【题型】解答题　【知识点】立体几何　【难度】easy
如图所示的几何体，是将高为 2、底面半径为 1 的圆柱沿过旋转轴的平面切开后，将其一半沿切面向右水平平移后形成的封闭体，$O_1$、$O_2$、$O_2'$ 分别为 $AB$、$BC$、$DE$ 的中点，$F$ 为弧 $AB$的中点，$G$ 为弧 $BC$ 的中点，

(1)求直线 $GO_2'$ 与平面 $BCDE$ 所成角的大小

(2)求异面直线 $AF$ 与 $GO_2'$ 所成角的大小
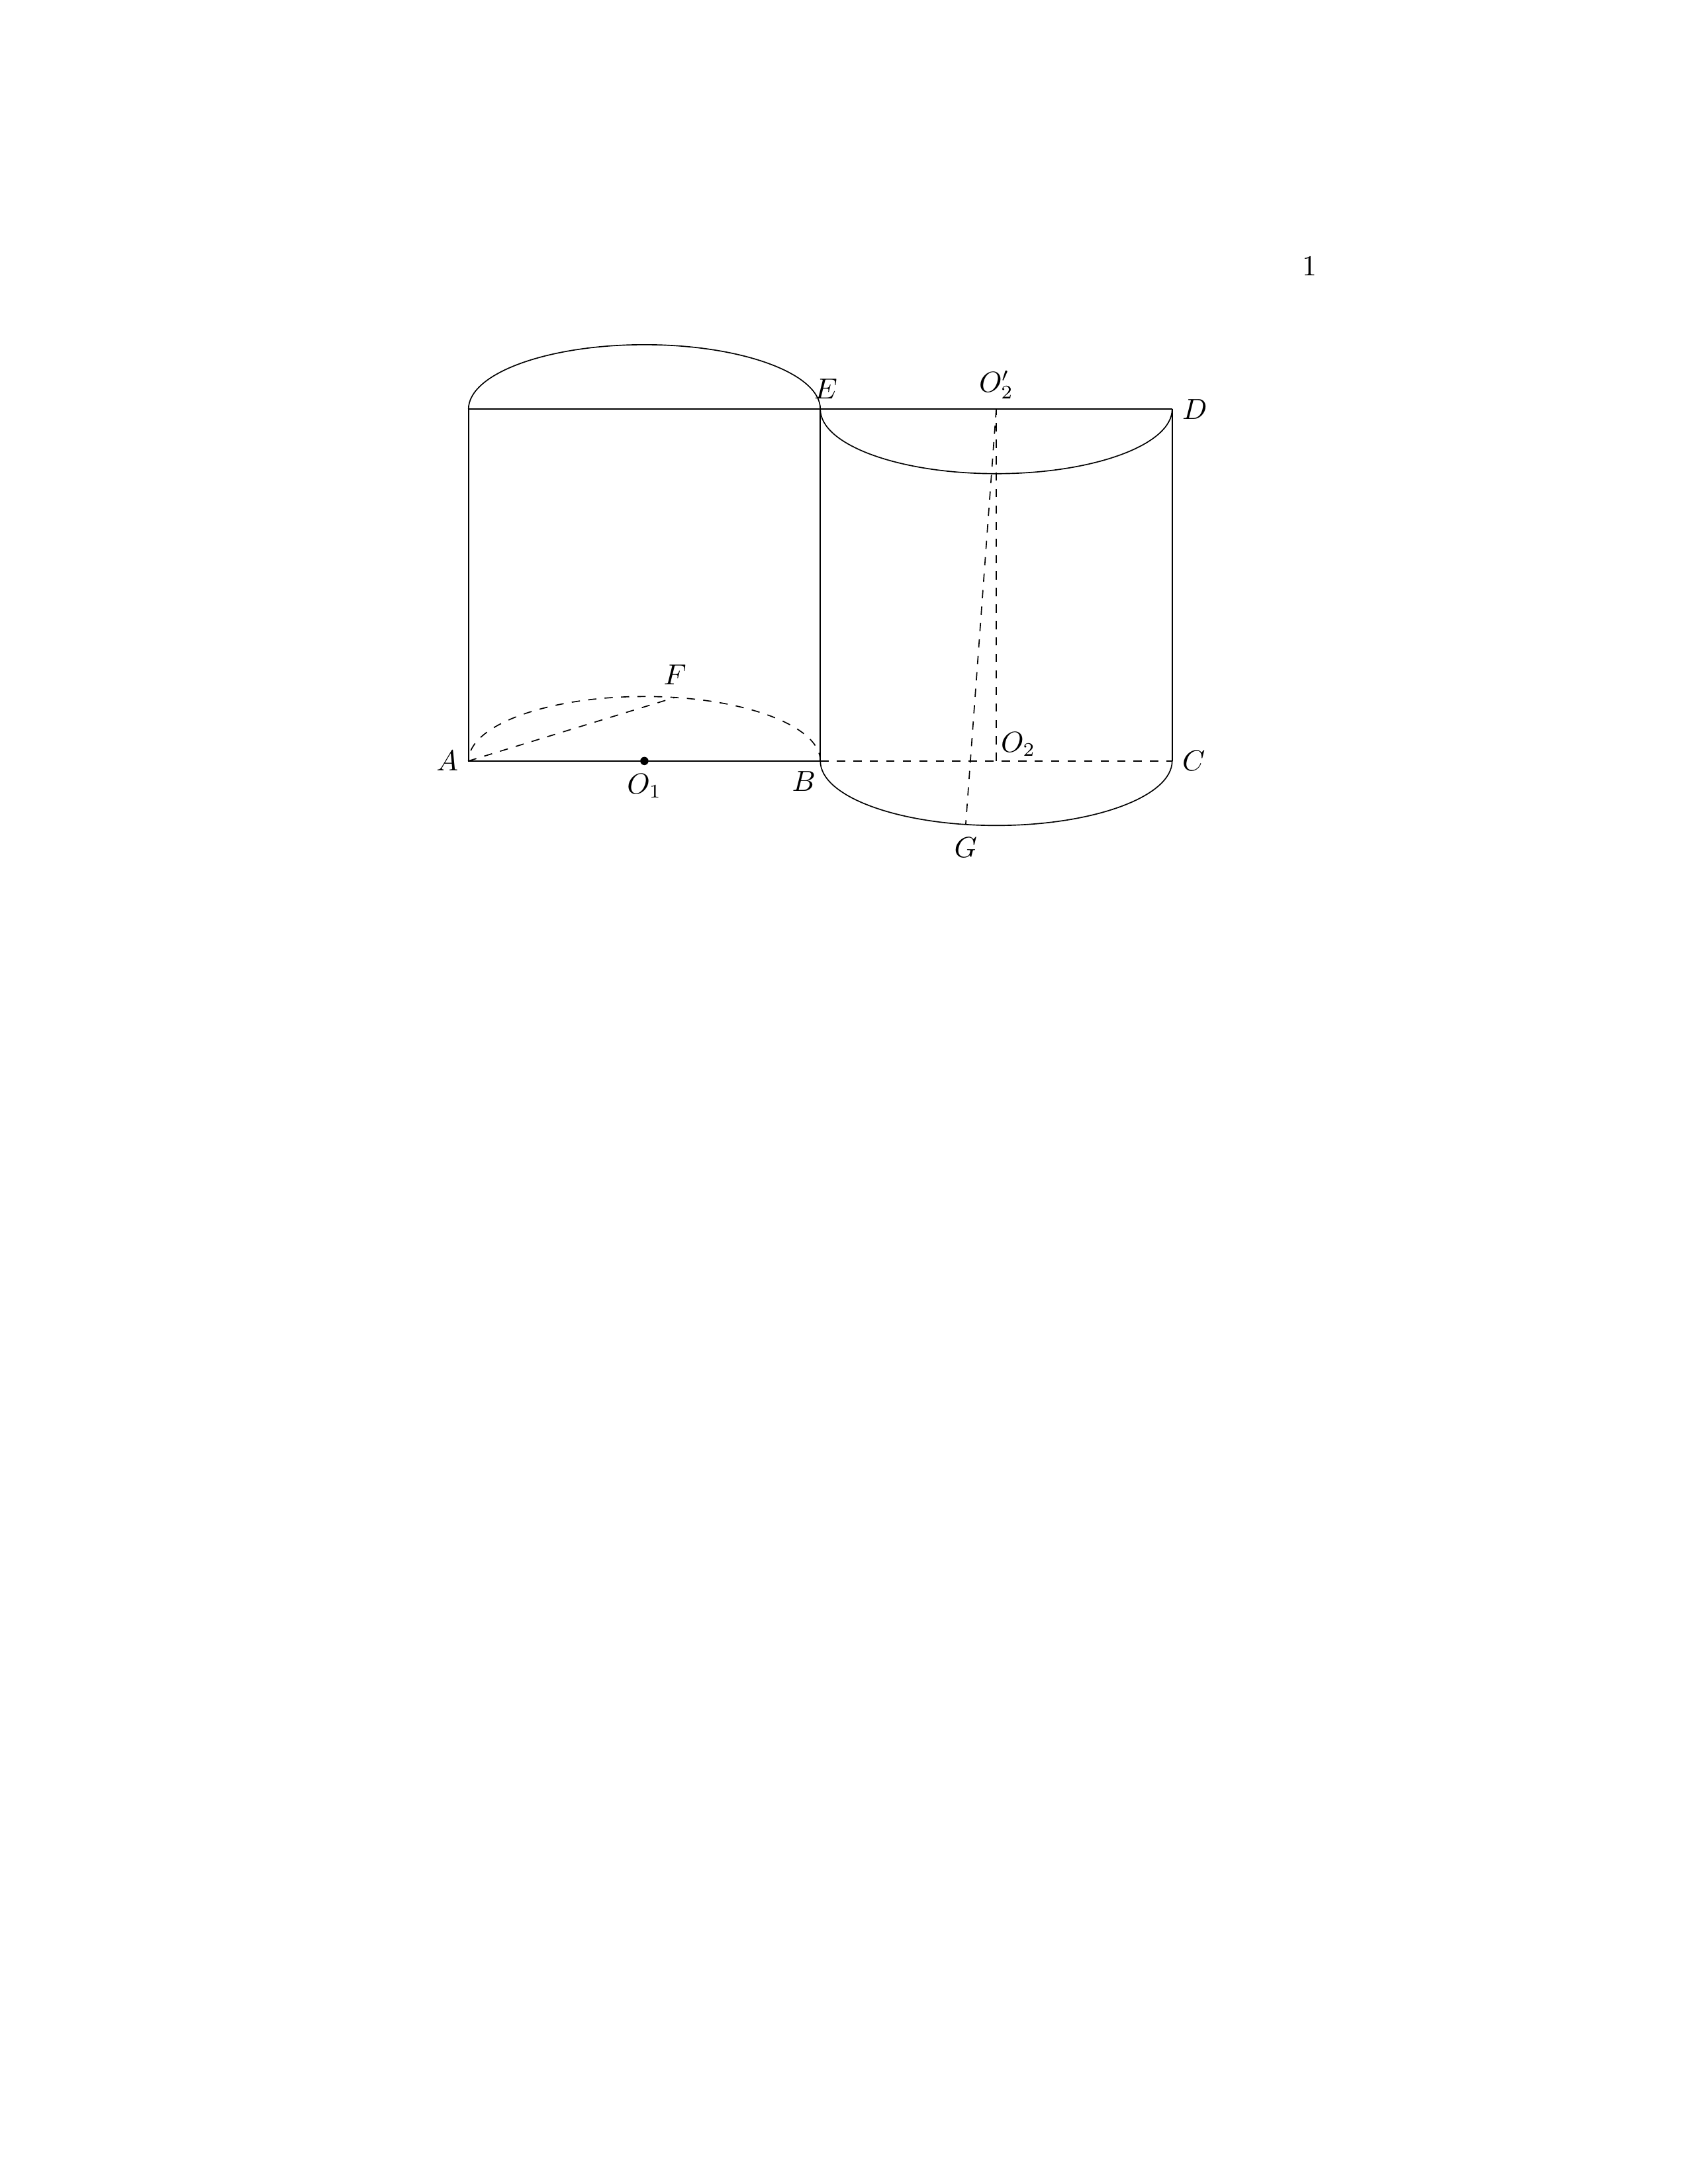
【解答】
【详解】（1）由条件可知，平面 $BCDE \perp$ 平面 $BGC$，且平面 $BCDE \cap$ 平面 $BGC = BC$，

因为点 $G$ 是弧 $BC$ 的中点，所以 $GO_2 \perp BC$，

所以 $GO_2 \perp$ 平面 $BCDE$，

所以直线 $GO_2'$ 与平面 $BCDE$ 所成角为 $\angle GO_2'O_2$，

$\tan \angle GO_2'O_2 = \dfrac{GO_2}{O_2O_2'} = \dfrac{1}{2}$，$\angle GO_2'O_2 = \arctan \dfrac{1}{2}$；

（2）连结 $GC$，$CO_2'$，

因为点 $F, G$ 分别是弧 $AB, BC$ 的中点，

所以 $\angle AFB = \angle GCB = 45^\circ$，所以 $AF // GC$，

所以异面直线 $AF$ 与 $GO_2'$ 所成角为 $GO_2'$ 与 $GC$ 所成角，即 $\angle O_2'GC$ 或其补角，

$O_2'G = O_2'C = \sqrt{2^2 + 1^2} = \sqrt{5}$，$GC = \sqrt{1^2 + 1^2} = \sqrt{2}$，

所以 $\cos \angle O_2'GC = \dfrac{5 + 2 - 5}{2 \times \sqrt{5} \times \sqrt{2}} = \dfrac{\sqrt{10}}{10}$，

所以异面直线 $AF$ 与 $GO_2'$ 所成角为 $\arccos \dfrac{\sqrt{10}}{10}$.
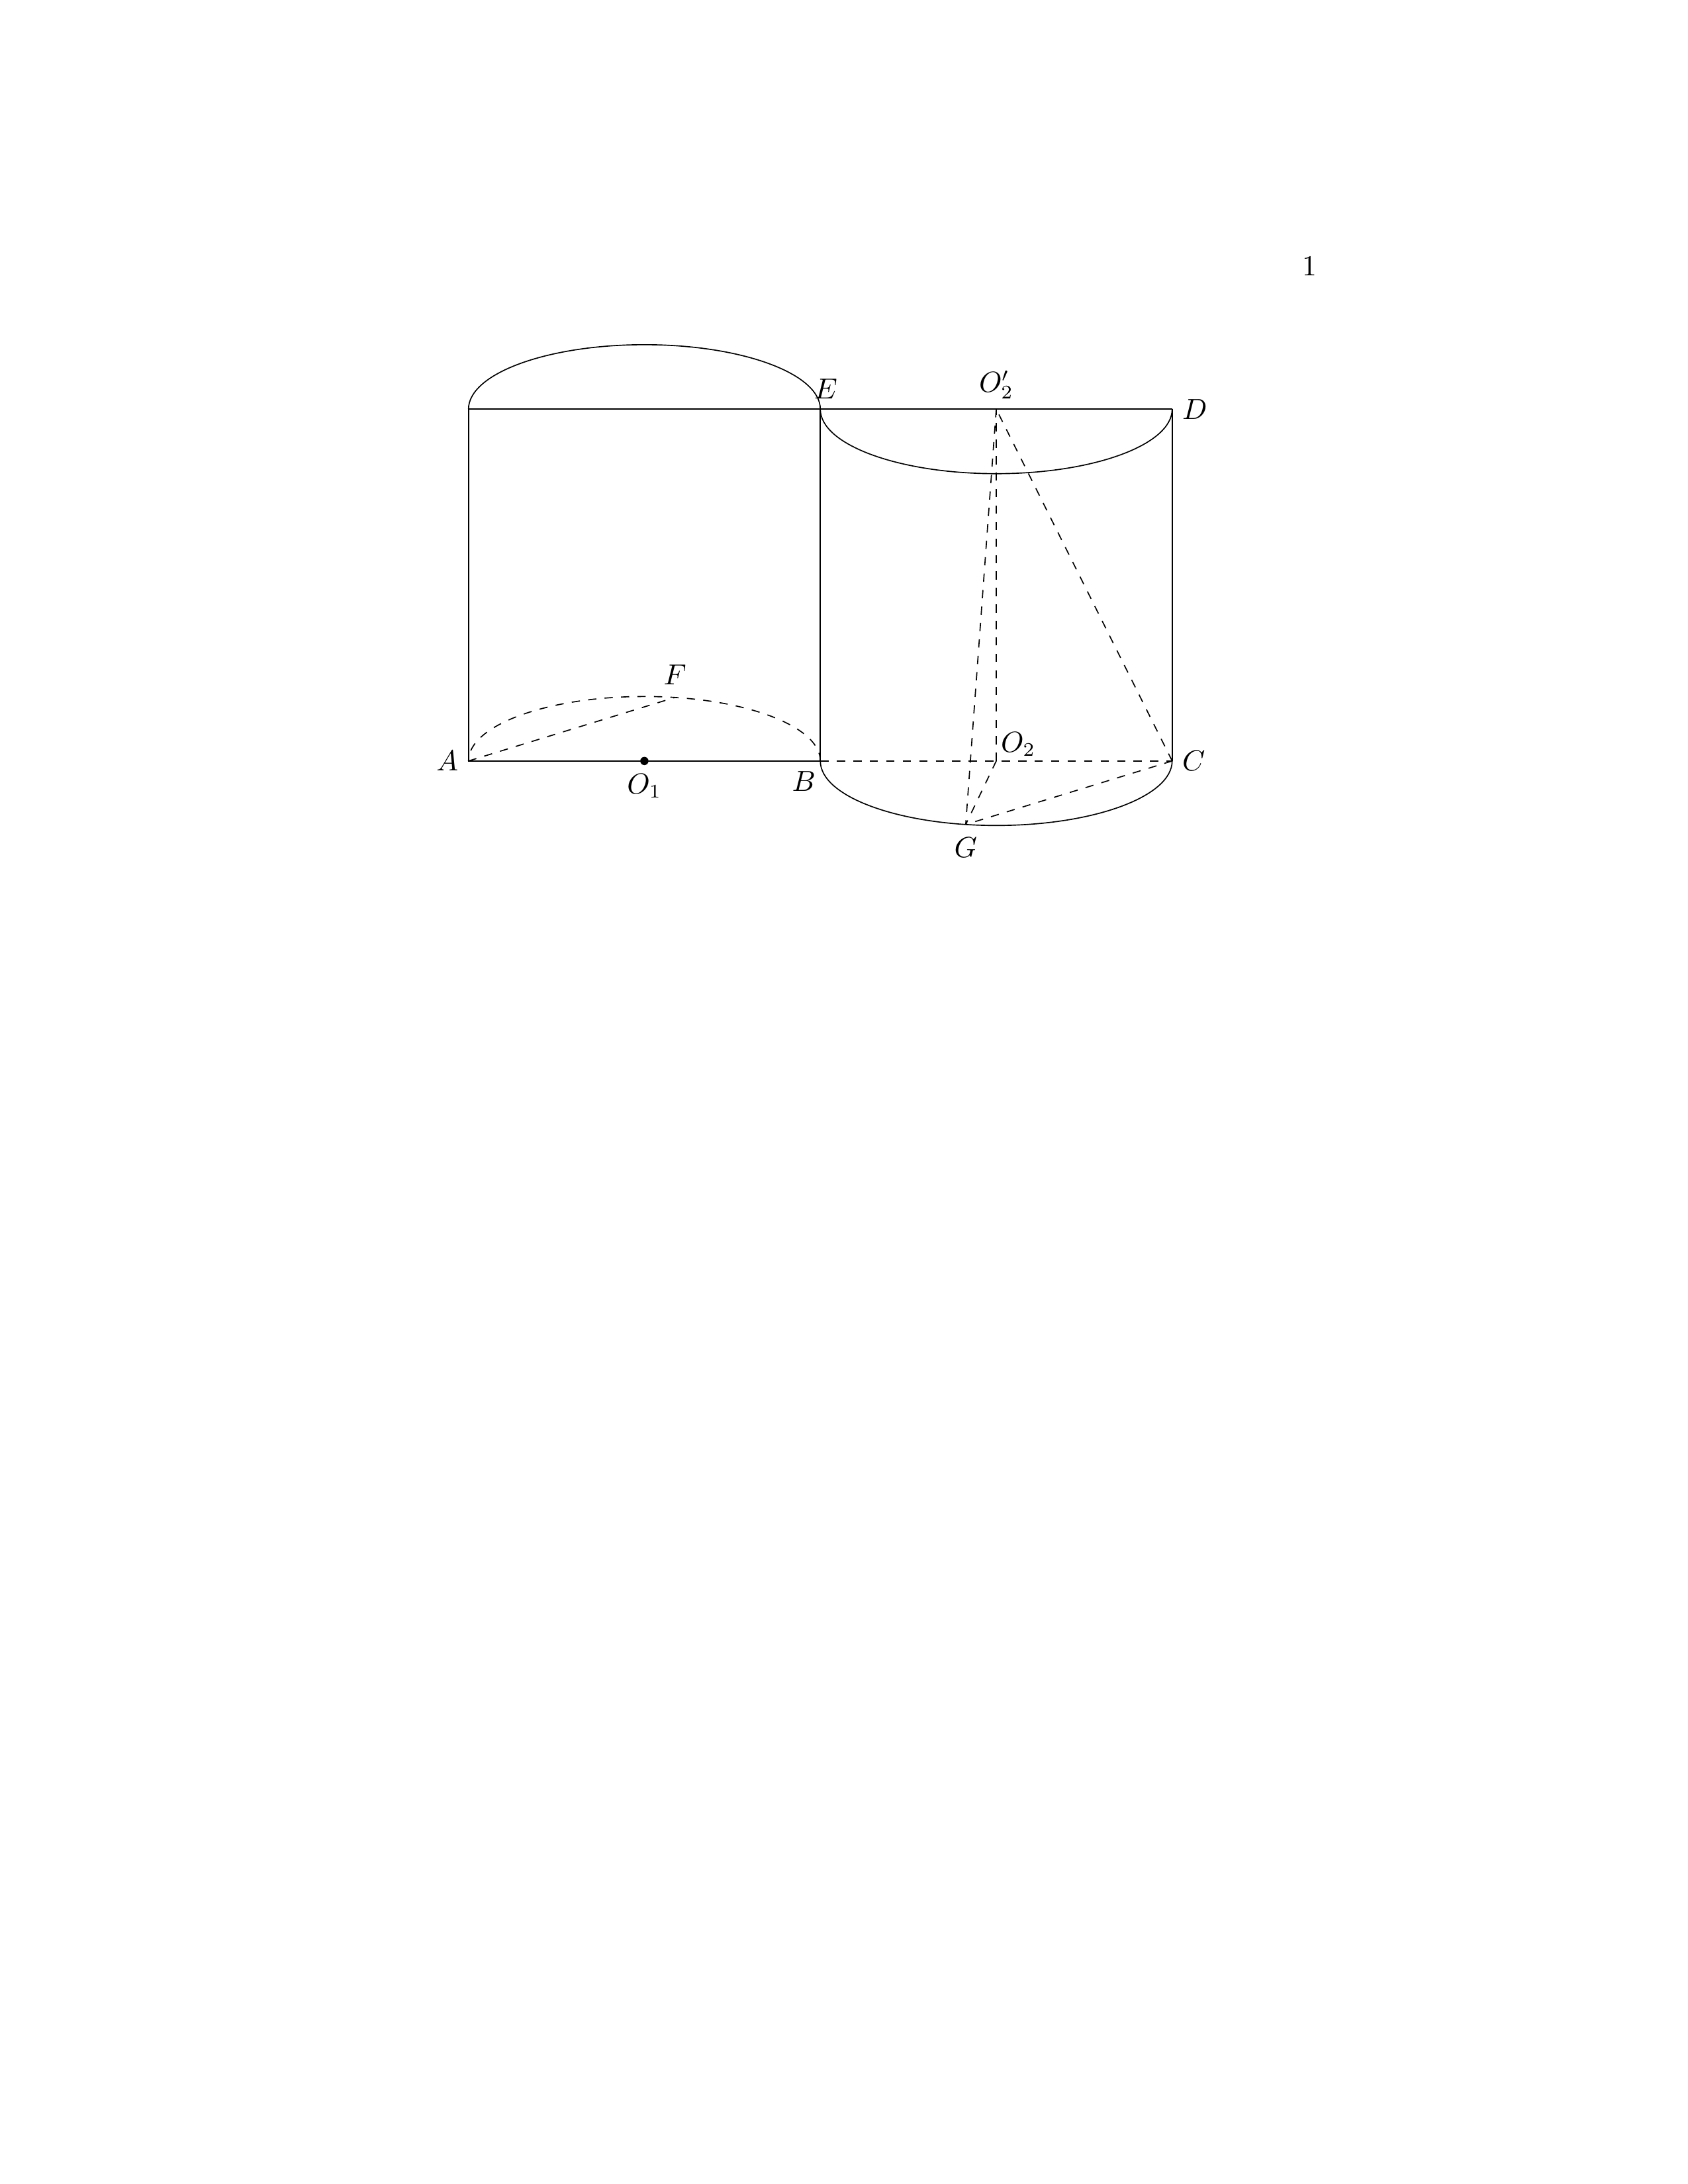